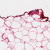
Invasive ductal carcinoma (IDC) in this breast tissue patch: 0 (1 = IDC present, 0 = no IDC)